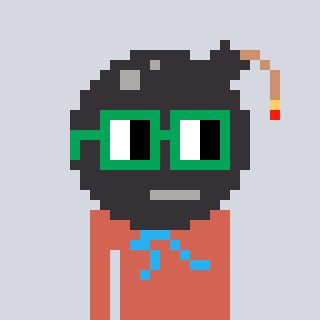
a pixel art character with square green glasses, a bomb-shaped head and a peachy-colored body on a cool background